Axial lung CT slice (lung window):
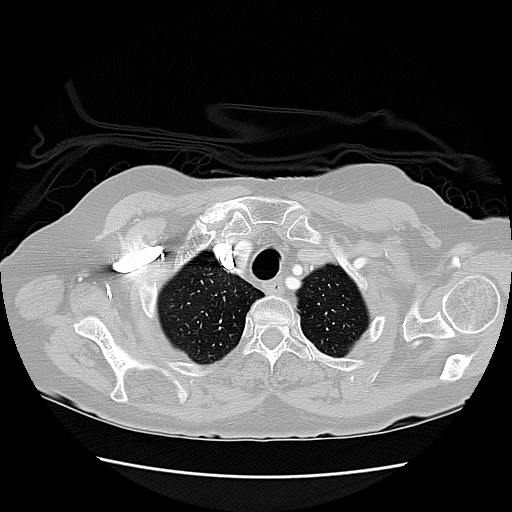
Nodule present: no